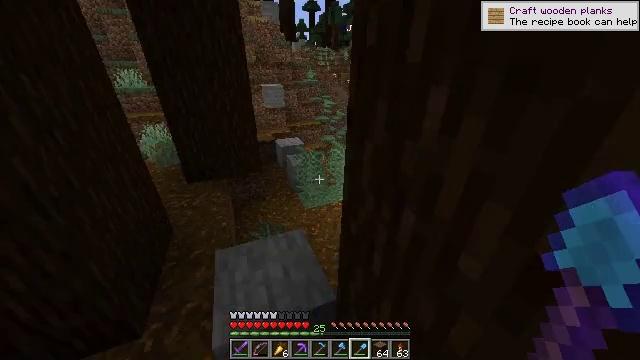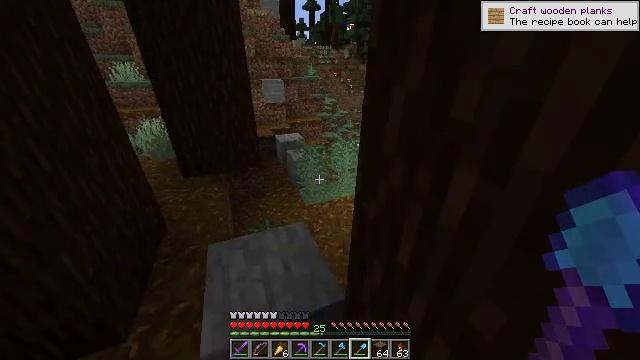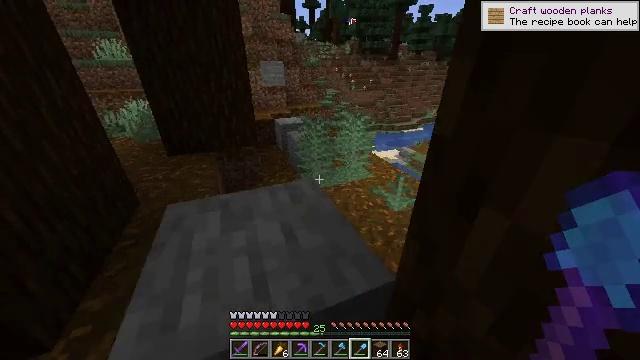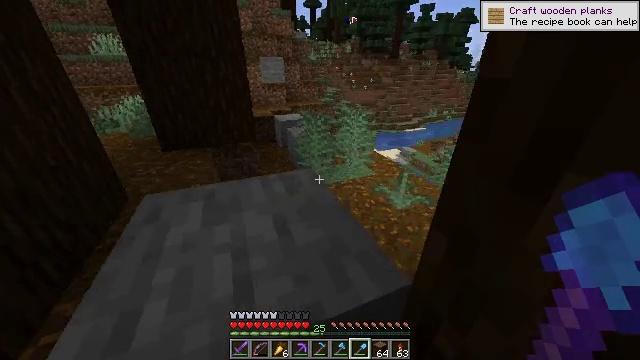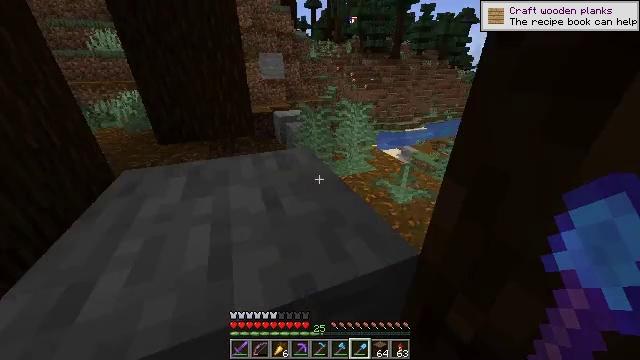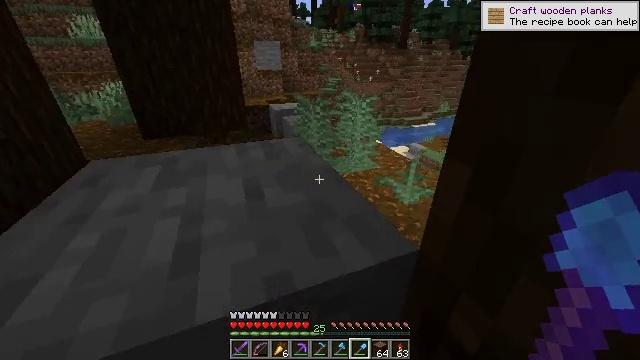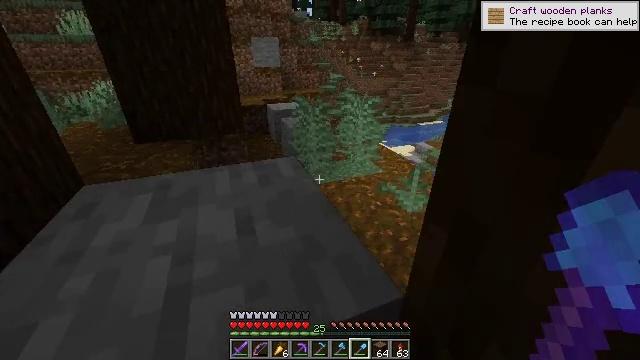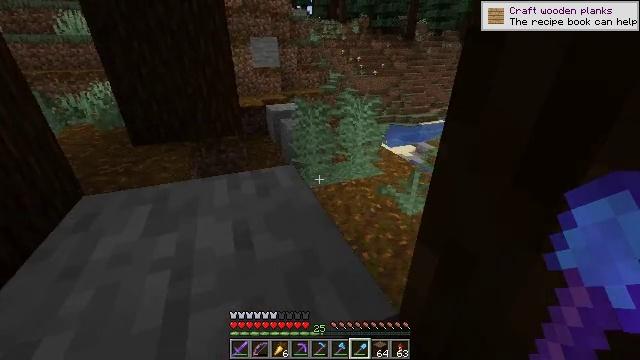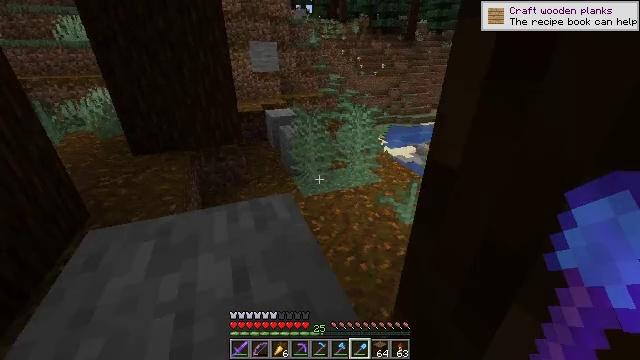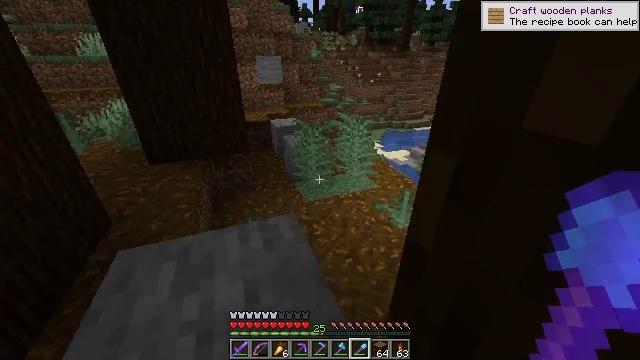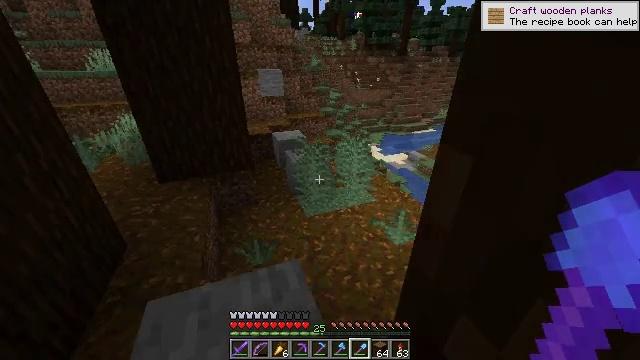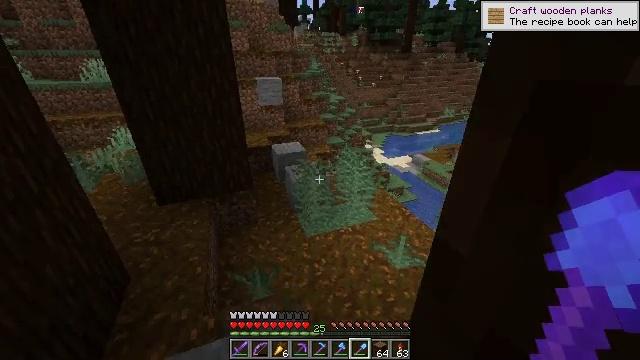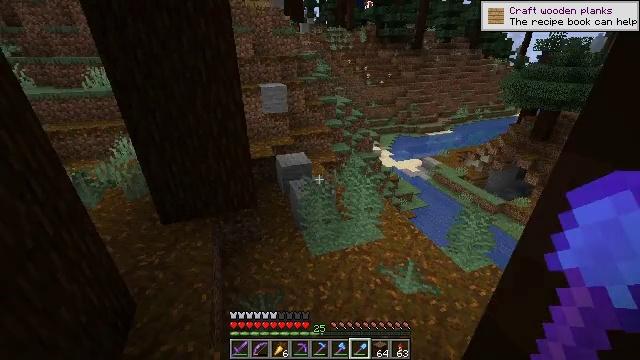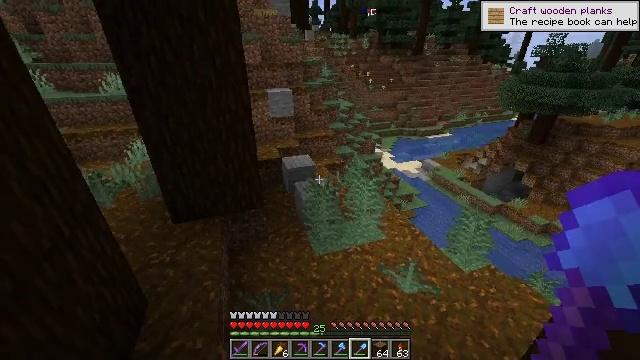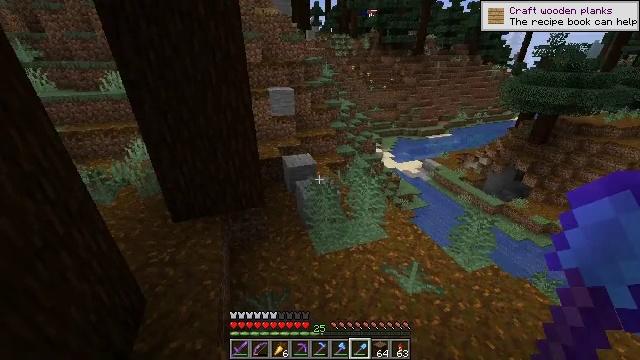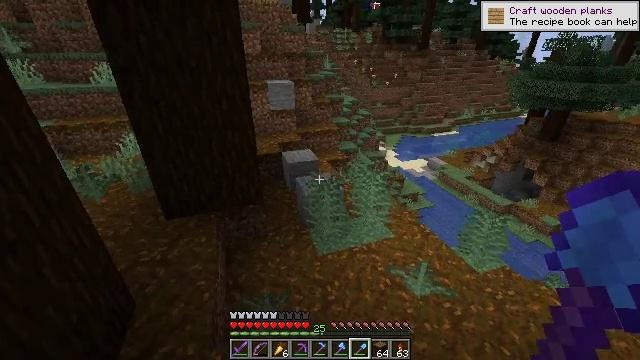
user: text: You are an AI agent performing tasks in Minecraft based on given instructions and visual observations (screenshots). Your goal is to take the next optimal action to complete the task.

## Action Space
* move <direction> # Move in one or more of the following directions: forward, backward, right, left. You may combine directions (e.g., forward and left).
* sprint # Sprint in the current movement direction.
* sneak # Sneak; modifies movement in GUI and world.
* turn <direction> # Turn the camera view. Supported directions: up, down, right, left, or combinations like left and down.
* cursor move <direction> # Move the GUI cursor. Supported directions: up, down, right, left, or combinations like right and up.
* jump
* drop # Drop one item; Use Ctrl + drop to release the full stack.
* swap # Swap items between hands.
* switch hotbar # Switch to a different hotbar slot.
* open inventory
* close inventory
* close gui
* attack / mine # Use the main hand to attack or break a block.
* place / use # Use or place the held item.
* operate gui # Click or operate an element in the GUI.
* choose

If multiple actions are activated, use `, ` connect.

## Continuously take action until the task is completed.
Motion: motion action
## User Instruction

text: Mine the large fern from the ground.
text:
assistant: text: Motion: move forward, sprint
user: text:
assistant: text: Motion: move forward, sprint
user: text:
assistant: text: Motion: move forward, sprint, jump
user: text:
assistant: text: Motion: move forward, sprint, jump
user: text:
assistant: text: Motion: move forward, sprint, jump
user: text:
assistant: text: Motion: move forward, sprint, jump
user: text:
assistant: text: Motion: move forward, sprint, jump
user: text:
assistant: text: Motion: move forward, sprint, jump
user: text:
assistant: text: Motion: move forward, sprint
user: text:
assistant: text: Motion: move forward, sprint
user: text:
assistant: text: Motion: move forward, sprint
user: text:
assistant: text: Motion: move forward, sprint, turn left
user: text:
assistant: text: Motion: move forward, sprint
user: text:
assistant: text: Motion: move forward, sprint
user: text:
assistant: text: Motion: move forward, sprint
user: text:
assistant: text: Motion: move forward, sprint
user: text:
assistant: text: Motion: move forward, sprint
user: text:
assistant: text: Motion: move forward, sprint
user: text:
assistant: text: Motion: move forward, sprint
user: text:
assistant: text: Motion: no_op
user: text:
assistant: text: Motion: no_op
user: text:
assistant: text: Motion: no_op
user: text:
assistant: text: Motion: no_op
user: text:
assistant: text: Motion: no_op
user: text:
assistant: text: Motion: no_op
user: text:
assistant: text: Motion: no_op
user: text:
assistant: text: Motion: no_op
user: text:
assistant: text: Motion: no_op
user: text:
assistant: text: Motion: no_op
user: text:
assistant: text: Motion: no_op